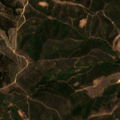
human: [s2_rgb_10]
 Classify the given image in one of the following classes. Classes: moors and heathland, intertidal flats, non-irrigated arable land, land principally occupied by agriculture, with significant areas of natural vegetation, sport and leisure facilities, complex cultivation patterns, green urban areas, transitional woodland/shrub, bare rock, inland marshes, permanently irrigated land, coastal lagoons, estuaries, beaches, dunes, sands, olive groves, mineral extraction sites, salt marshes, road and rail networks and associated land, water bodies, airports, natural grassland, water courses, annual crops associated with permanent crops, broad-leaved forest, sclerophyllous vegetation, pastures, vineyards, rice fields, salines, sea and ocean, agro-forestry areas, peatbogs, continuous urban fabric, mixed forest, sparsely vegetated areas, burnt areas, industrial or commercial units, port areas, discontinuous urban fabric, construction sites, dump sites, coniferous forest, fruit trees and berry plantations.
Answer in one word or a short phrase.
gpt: broad-leaved forest, sclerophyllous vegetation, transitional woodland/shrub